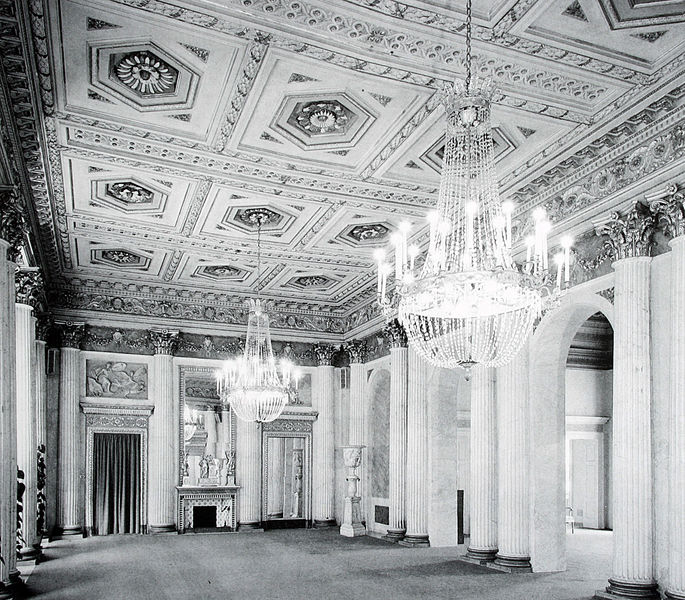
Titel: Ballsaal
Künstler: Leopoldo Pollack
Standort: Mailand
Institution: Villa Reale
Schlagwörter: schatten, weiß, fenster, glas, hell, holz, lampe, lampen, licht, lichter, marmor, raum, schwarz, stuhl, säule, säulen, tür, zimmer, schloss, tuch, muster, ornament, architektur, falten, sockel, innenraum, spiegel, türbogen, vorhang, sonne, boden, gold, interieur, reich, decke, pflanzen, kamin, amphore, kanneliert, statue, vase, relief, ecke, bogen, saal, rundbogen, gardine, gardinen, salon, ornamente, kerzen, kronleuchter, leuchter, lüster, stuck, durchgang, plinthe, tor, foto, fotografie, photographie, bögen, wände, gefäß, torbogen, tageslicht, schwarzweiß, architrav, kapitelle, kapitell, intarsien, photo, fries, sims, doppelsäulen, gesims, erleuchtet, statuen, kristall, rosette, portikus, fresken, kassettendecke, vorhand, teuer, korinthisch, aufnahme, geschnitzt, vertäfelung, symbole, korintisch, nischen, kasettendecke, halbsäulen, supraporte, festsaal, prächtig, türbögen, reniassance, deckenleuchter, türsturz, sopraporte, glühbirnen, kassenttendecke, intarien, rosseltte, trluster